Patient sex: M
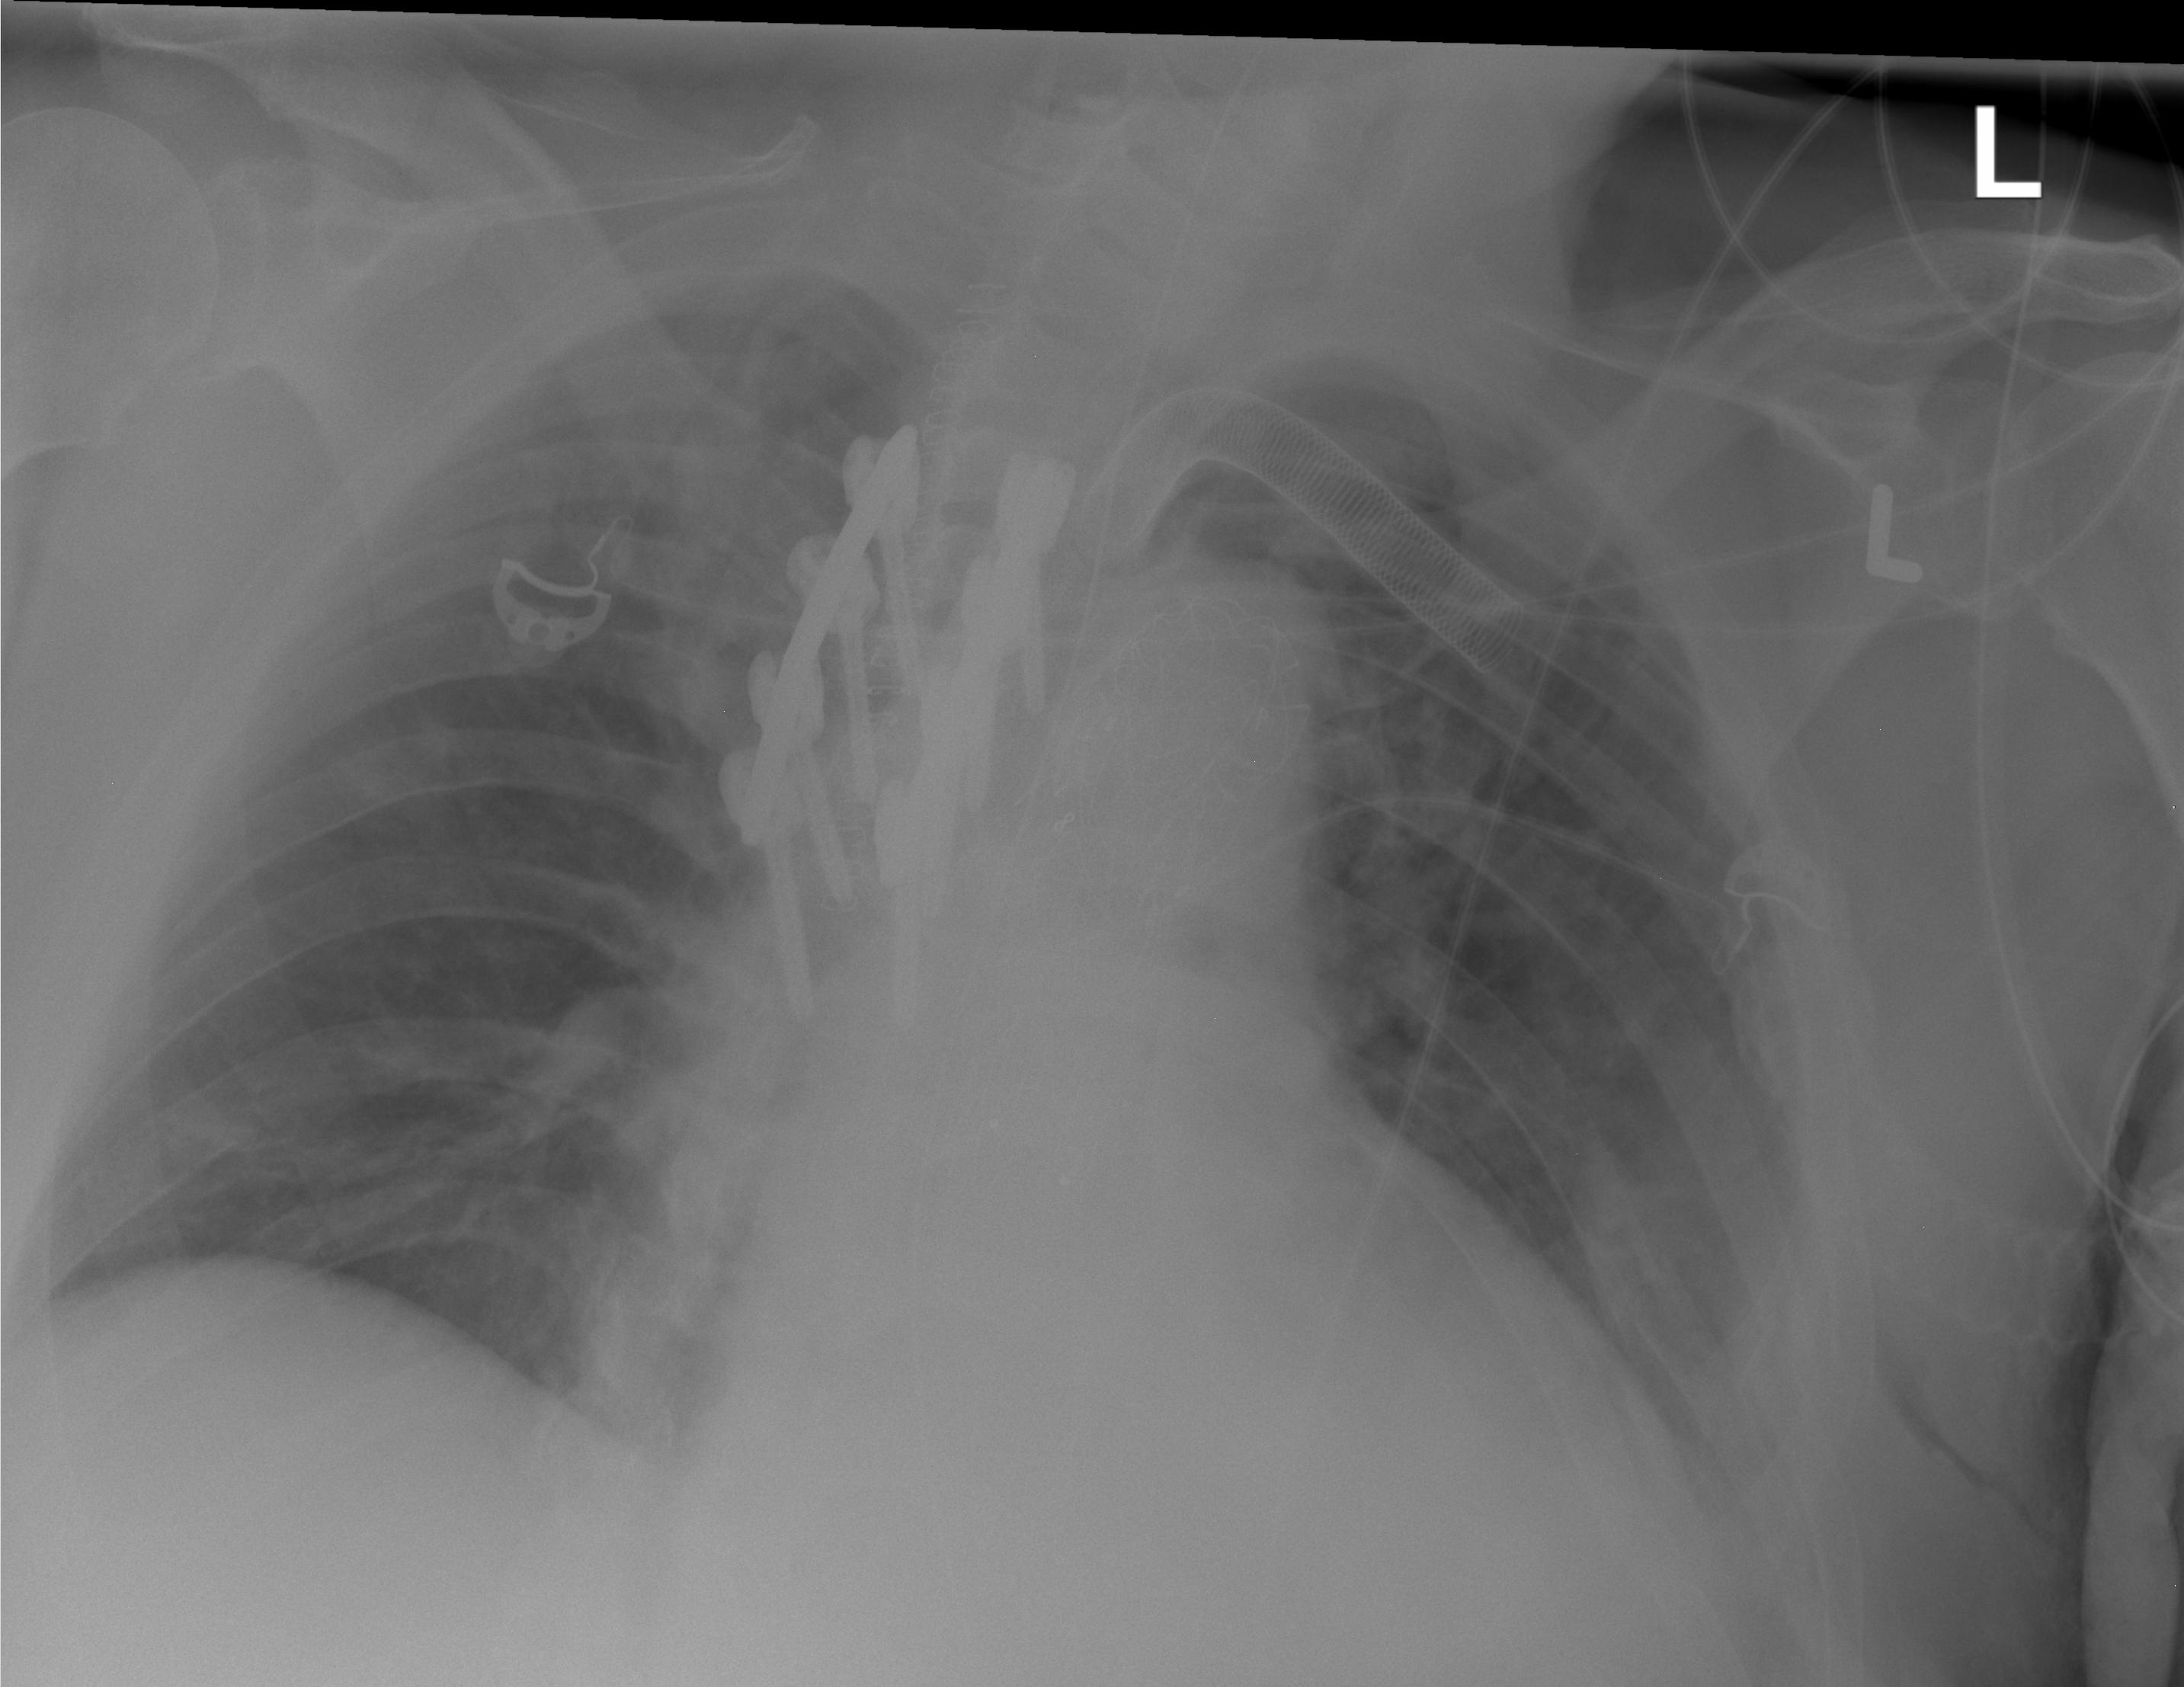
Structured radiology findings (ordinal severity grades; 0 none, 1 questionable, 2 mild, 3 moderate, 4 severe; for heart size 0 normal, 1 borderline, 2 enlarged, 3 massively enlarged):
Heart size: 2
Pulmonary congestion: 2
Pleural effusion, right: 0
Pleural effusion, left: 2
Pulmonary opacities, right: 2
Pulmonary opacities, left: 0
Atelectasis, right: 2
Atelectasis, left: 2